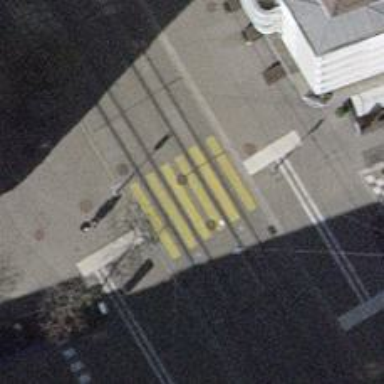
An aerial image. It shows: Uncontrolled zebra crossing on the road.